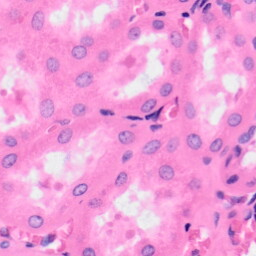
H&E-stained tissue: Kidney